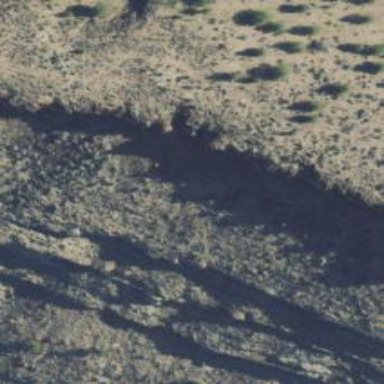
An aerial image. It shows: Cliff in nature.